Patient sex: M
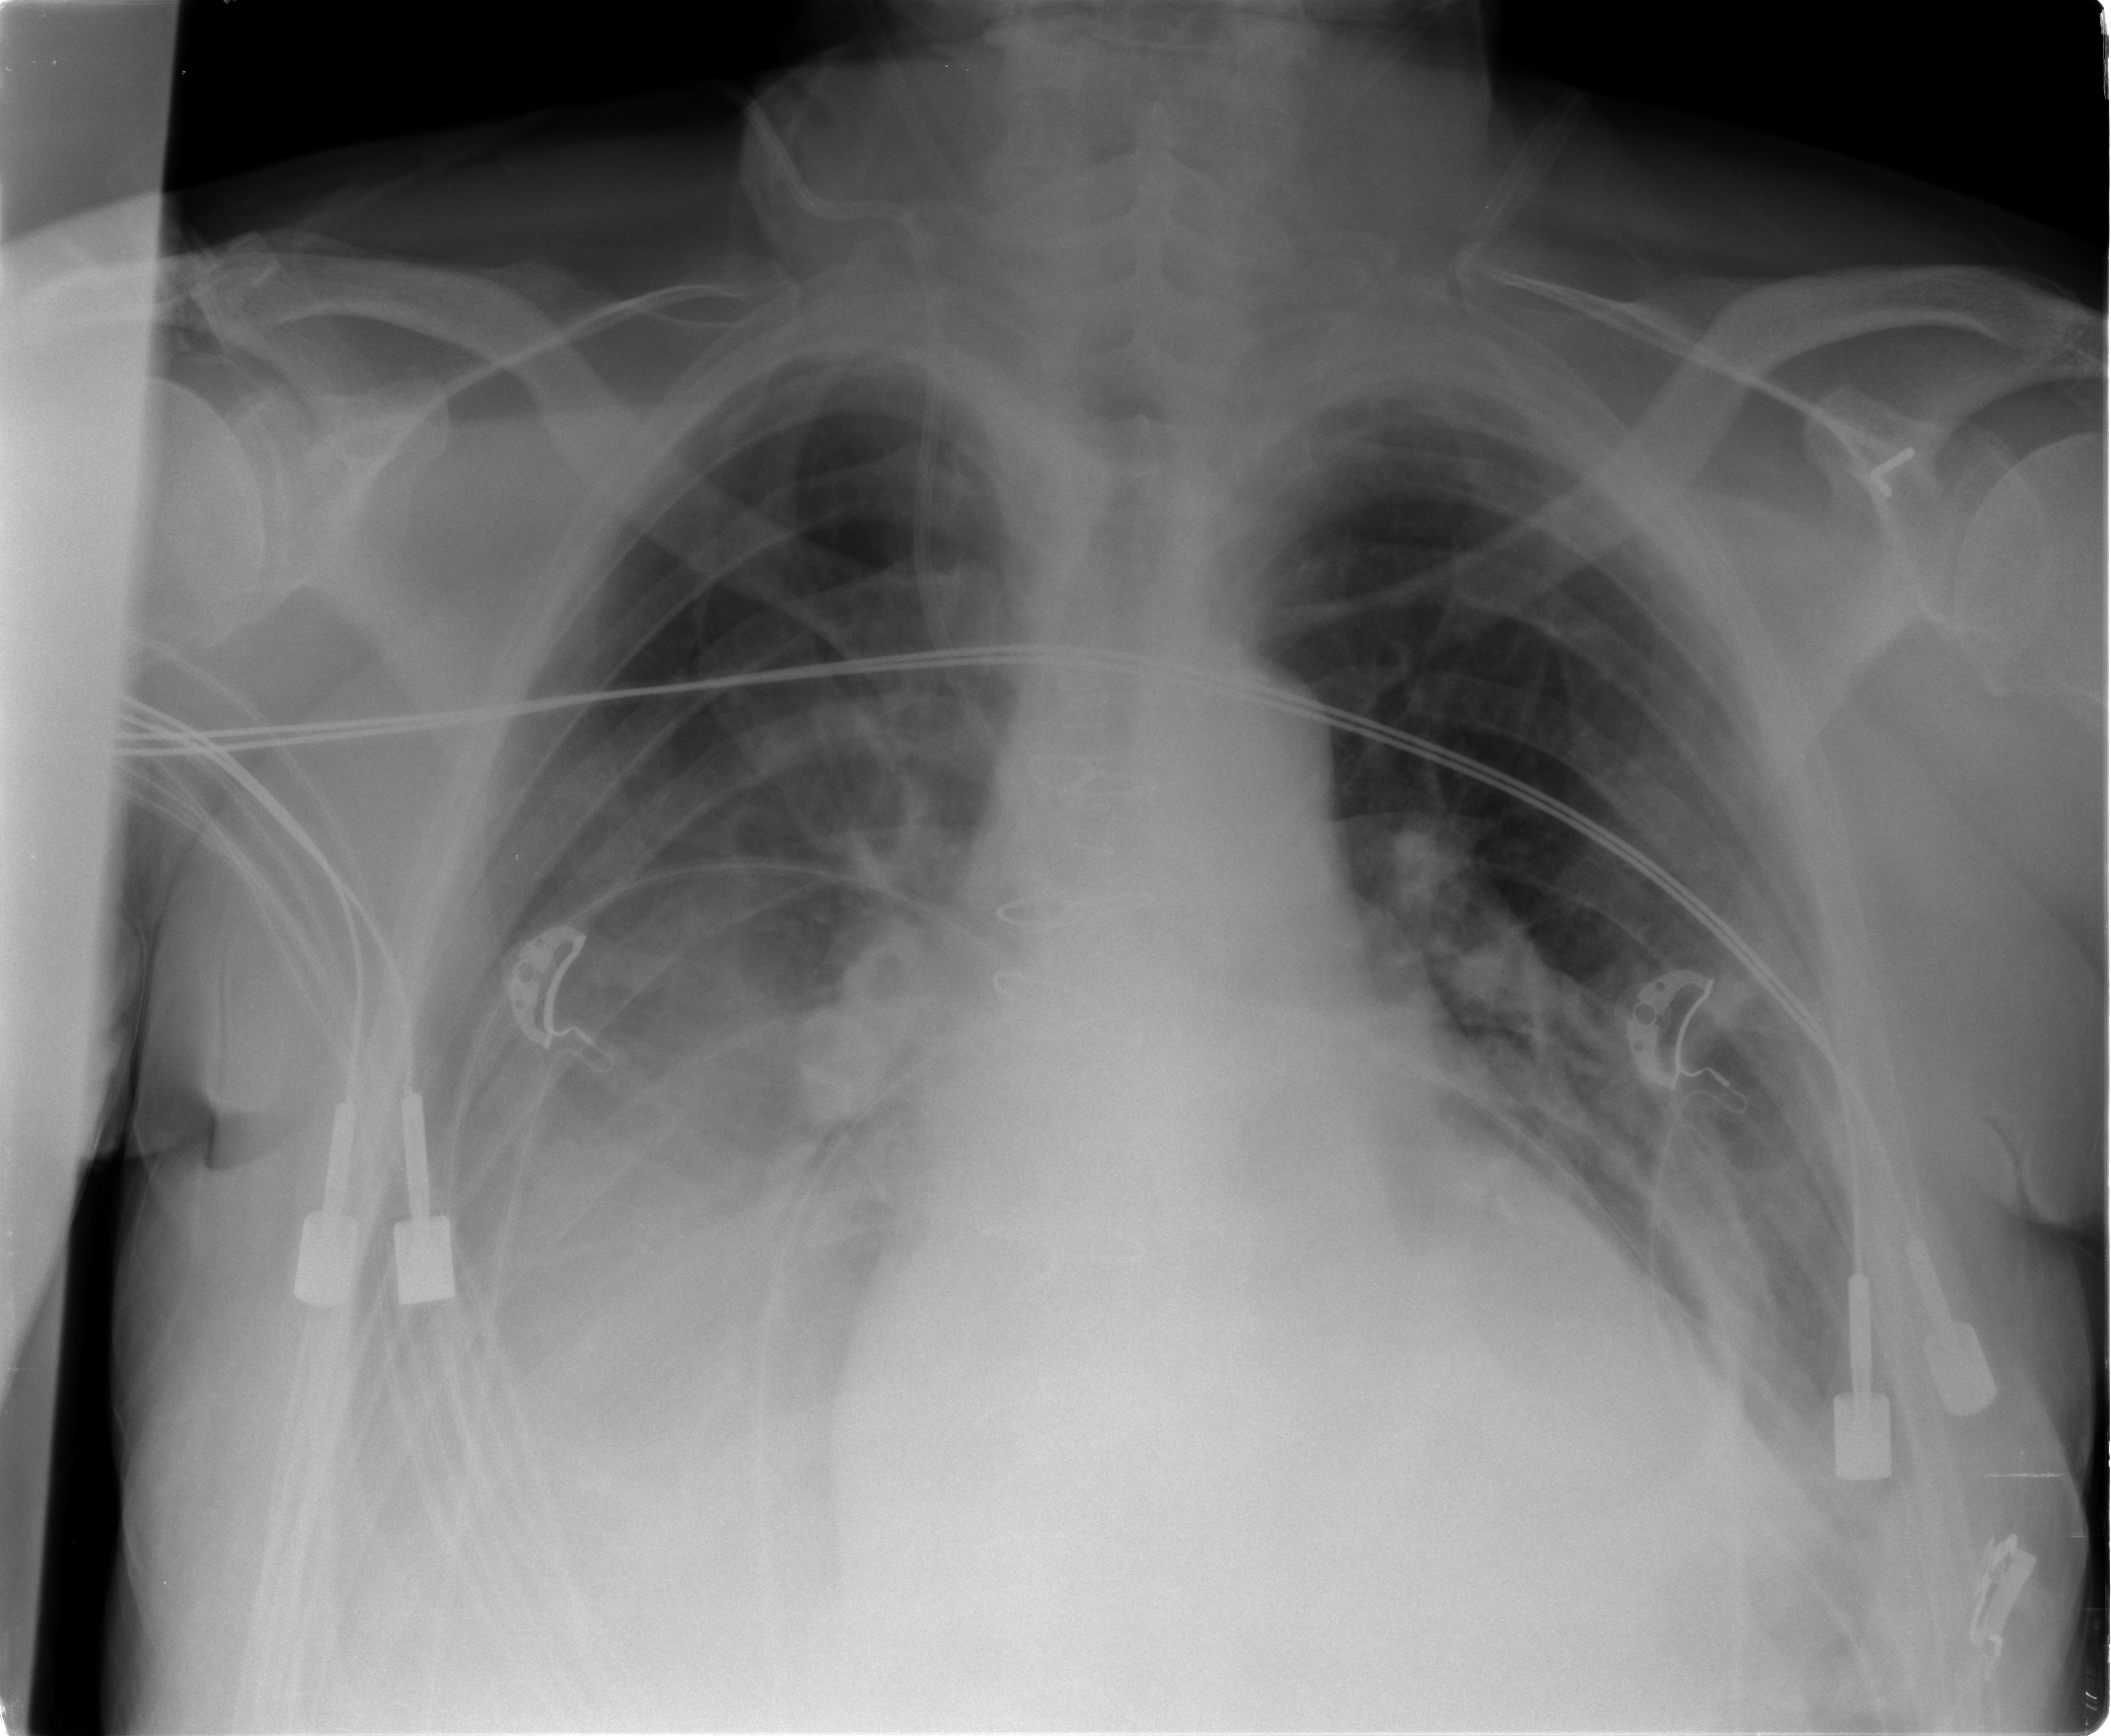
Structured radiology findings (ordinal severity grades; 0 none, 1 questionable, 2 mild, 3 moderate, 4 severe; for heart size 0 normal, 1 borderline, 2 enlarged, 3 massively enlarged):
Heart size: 2
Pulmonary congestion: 2
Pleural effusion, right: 3
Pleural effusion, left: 2
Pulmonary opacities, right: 2
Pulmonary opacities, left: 1
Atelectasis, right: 2
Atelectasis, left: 2